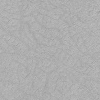
Atmospheric dust classification: not_dusty